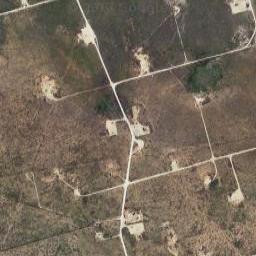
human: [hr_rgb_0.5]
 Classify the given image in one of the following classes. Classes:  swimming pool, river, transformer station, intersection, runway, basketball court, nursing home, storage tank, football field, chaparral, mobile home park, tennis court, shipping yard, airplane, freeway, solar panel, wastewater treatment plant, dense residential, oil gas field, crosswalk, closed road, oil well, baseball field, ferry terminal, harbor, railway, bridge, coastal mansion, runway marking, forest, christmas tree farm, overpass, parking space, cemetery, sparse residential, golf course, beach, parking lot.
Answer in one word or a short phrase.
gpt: oil gas field